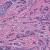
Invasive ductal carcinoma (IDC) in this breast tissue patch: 1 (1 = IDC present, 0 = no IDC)